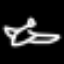
Label: airplane